Interaction volume radius: 10 \u00c5
Interaction volume height: 35 \u00c5
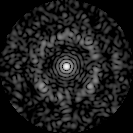
Disorder parameter: 0.7579